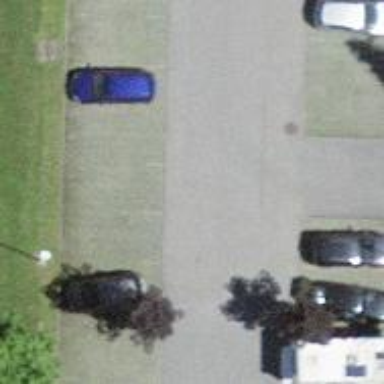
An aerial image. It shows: Road serving as parking aisle.